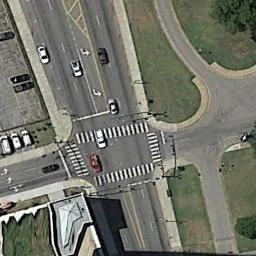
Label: intersection